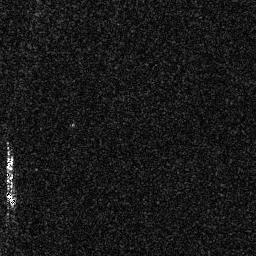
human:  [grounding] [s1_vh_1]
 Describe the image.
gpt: In the satellite image, there is  <ref>1 medium ship </ref> <box>[[1, 60, 6, 80, 0]]</box> located at bottom left.